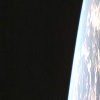
Label: space